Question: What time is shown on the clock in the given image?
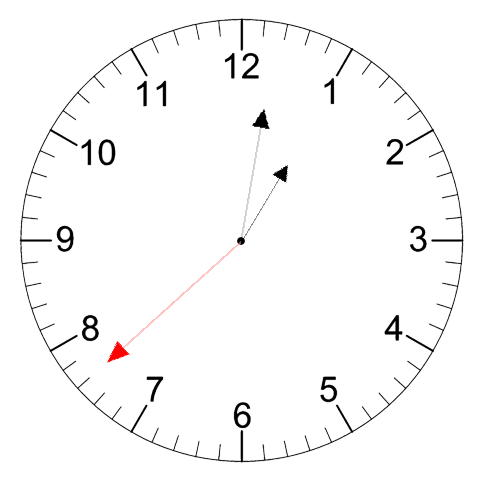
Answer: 01:01:38